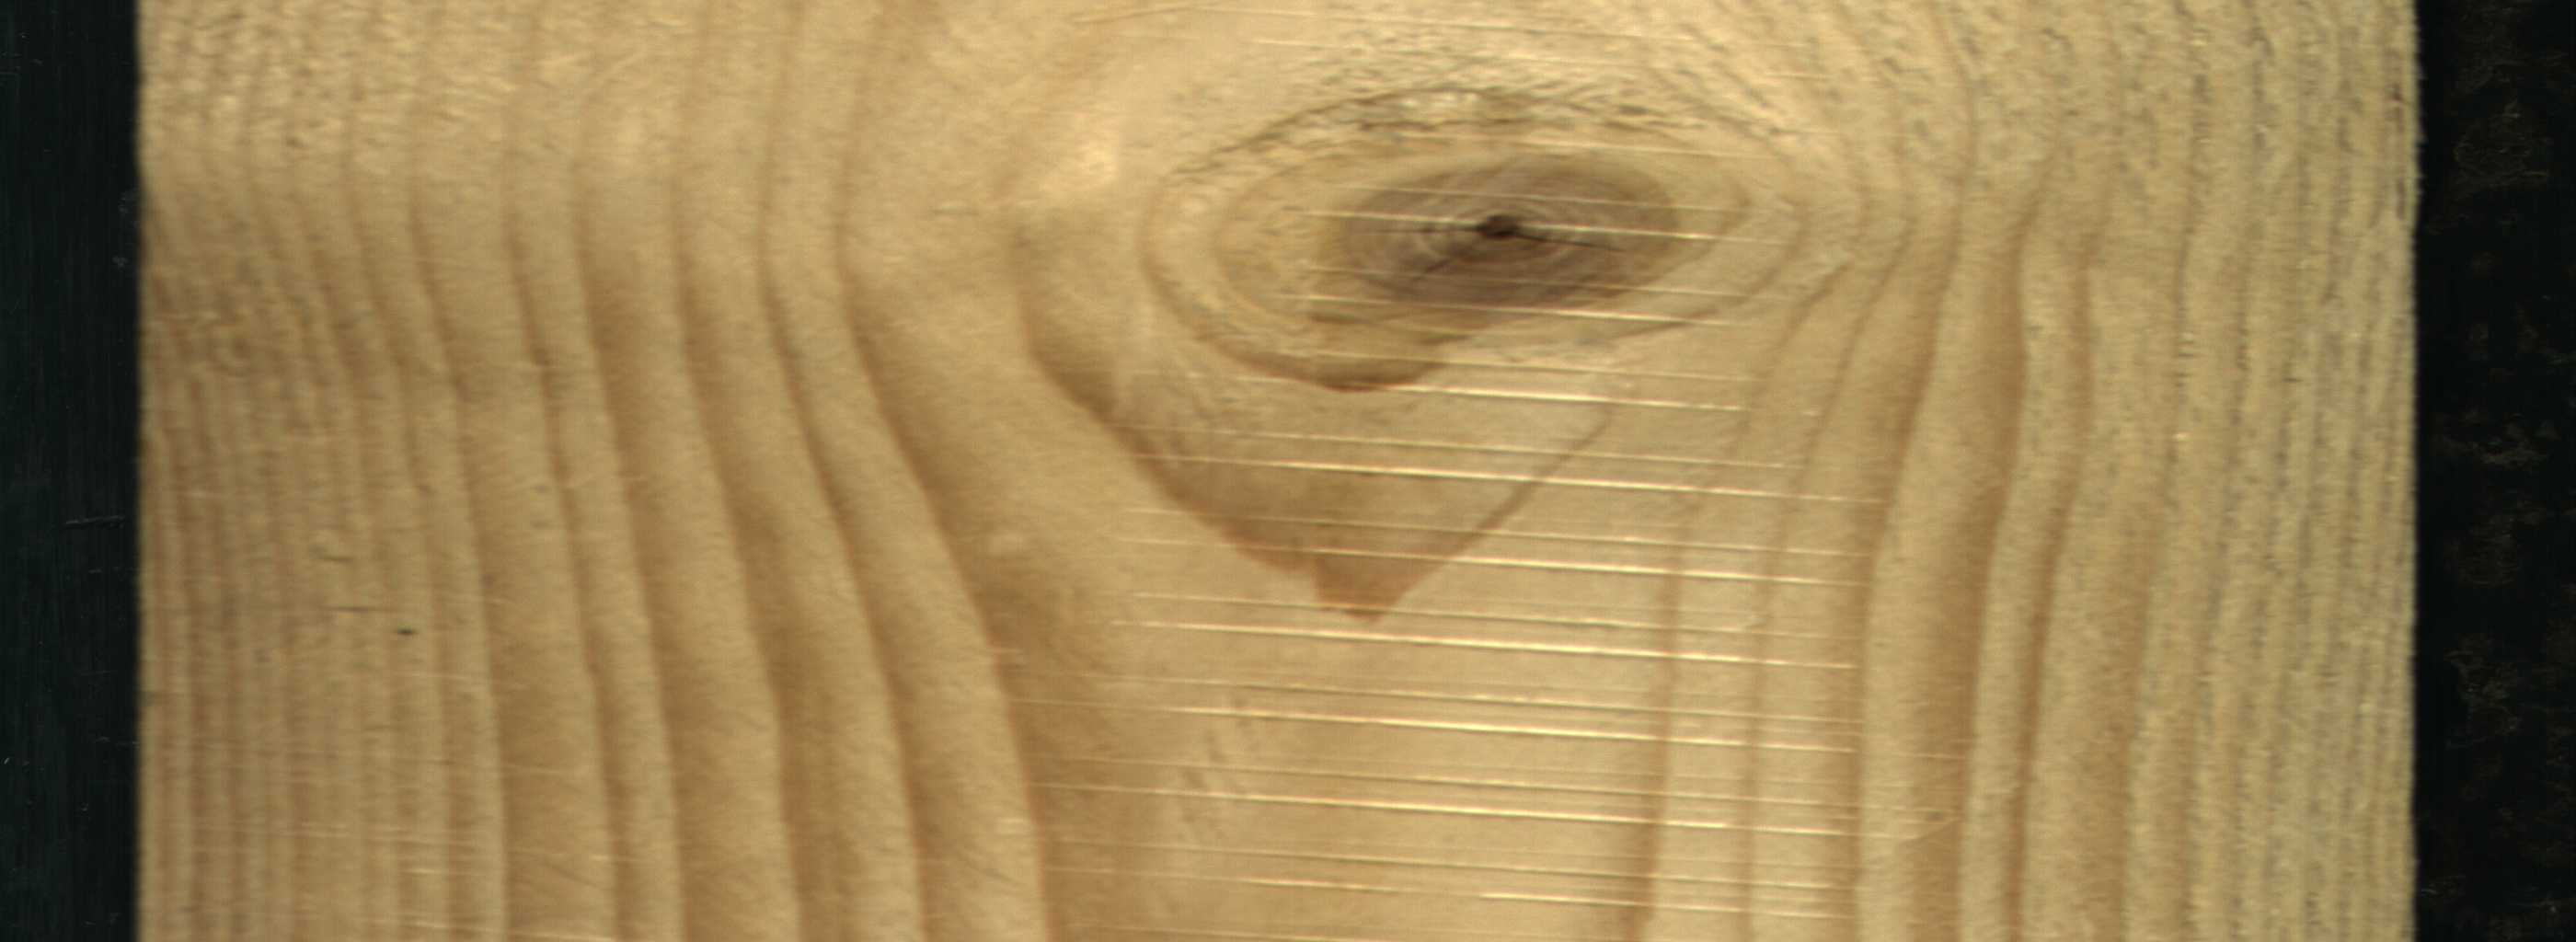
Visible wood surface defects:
knot_with_crack